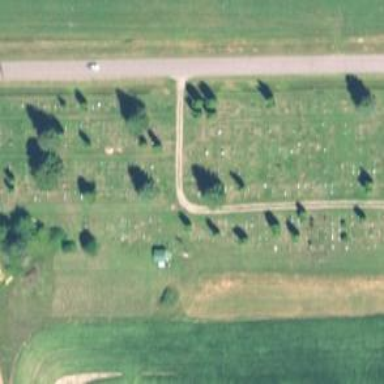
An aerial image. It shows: Cemetery.